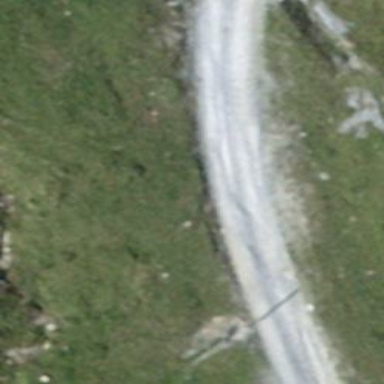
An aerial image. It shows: Gravel track with grade3 tracktype.